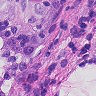
Metastatic tissue present: yes